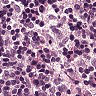
Metastatic tissue present: no